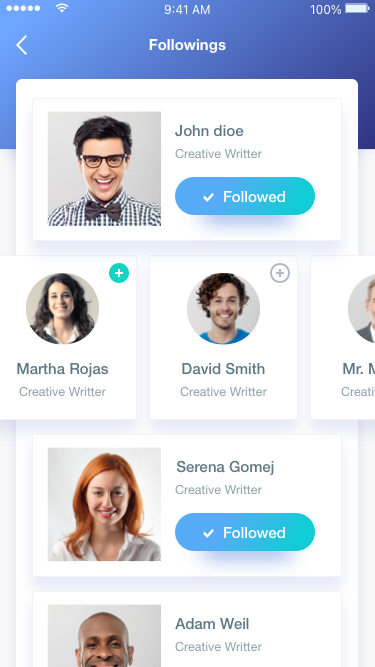
Text in this UI design:
Followings
Martha Rojas
Creative Writter
David Smith
Creative Writter
Mr. Mukhles
Creative Writter
John dioe
Creative Writter
Followed
Serena Gomej
Creative Writter
Followed
Adam Weil
Creative Writter